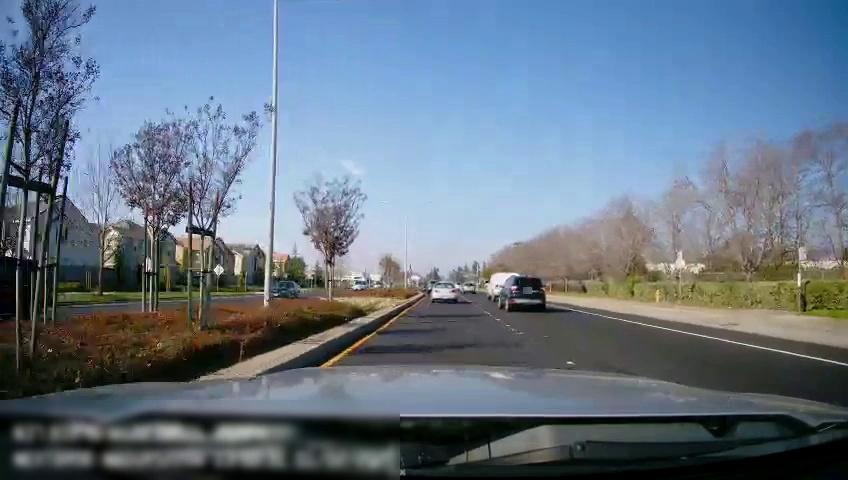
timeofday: Day
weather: Sunny
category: Drivable Space
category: Drivable Space
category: Vehicles | Van
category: Vehicles | SUV
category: Vehicles | Car
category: Vehicles | SUV
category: Vehicles | Car
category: Vehicles | Car
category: Vehicles | SUV
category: Lanes | Current Lane
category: Lanes | Alternate Lane
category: Lanes | Current Lane
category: Lanes | Opposite Lane